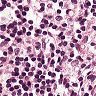
Metastatic tissue present: no